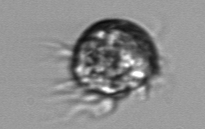
Label: Leegaardiella_ovalis